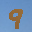
Label: 9